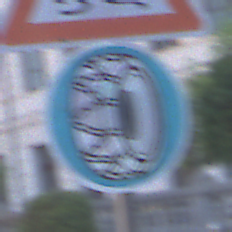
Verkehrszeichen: SchneekettenVorgeschrieben
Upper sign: SchleuderOderRutschgefahr
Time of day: SunriseSunset
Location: Outdoor (Urban)
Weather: PartlyCloudy
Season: NotSpecified
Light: Natural